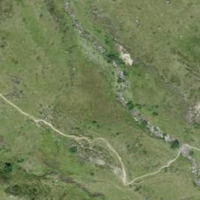
EUNIS habitat code: 23
Species observed at this site:
Vaccinium uliginosum